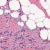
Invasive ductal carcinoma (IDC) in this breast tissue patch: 1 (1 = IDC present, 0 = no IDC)